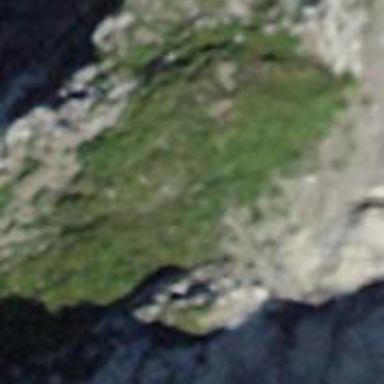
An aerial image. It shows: Cliff in nature.